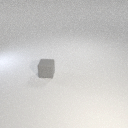
small gray rubber cube